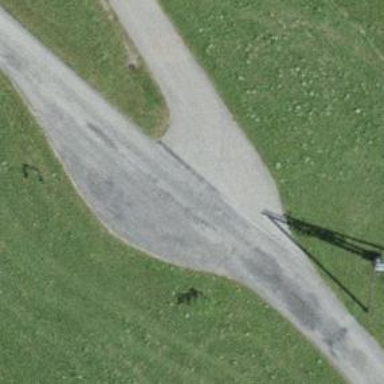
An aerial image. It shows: Passing place on the road.